Field crop: maize
Growth stage: 2
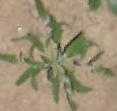
Species: atriplex